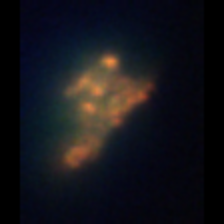
Taxon: Unknown_detritus
Group: Unknown